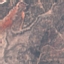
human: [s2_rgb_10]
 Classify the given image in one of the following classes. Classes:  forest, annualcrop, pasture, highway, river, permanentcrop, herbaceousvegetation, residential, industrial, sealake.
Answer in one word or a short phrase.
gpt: HerbaceousVegetation